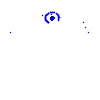
Particle: electron